Field crop: maize
Growth stage: 2
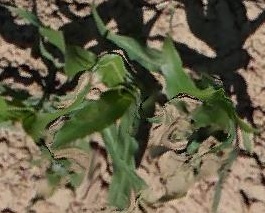
Species: maize